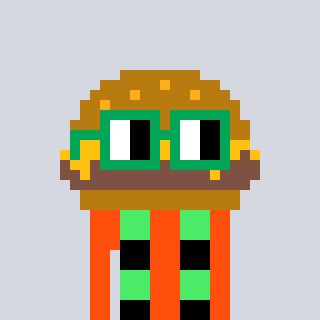
a pixel art character with square green glasses, a burger-shaped head and a orange-colored body on a cool background